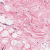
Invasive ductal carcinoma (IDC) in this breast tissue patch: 0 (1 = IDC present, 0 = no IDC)